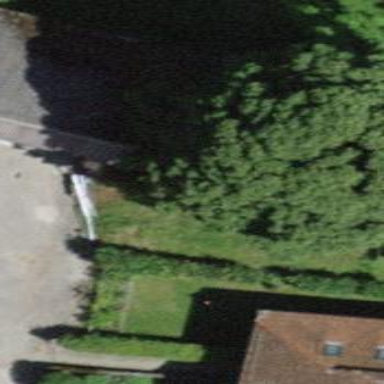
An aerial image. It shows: Shed building.